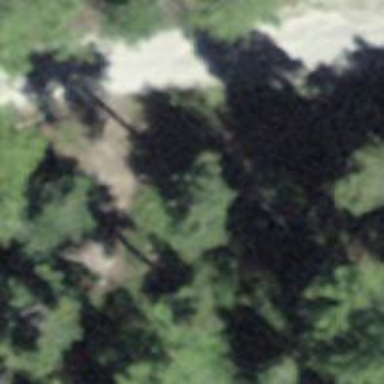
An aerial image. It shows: Bench.